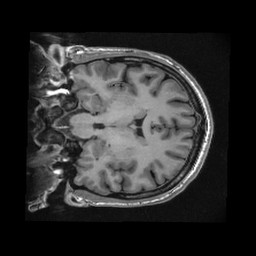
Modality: T1w
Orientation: coronal
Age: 28
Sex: male
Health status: healthy
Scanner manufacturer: ge
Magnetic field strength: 3 T
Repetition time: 0.008396 s
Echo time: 0.003116 s